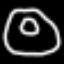
Label: donut